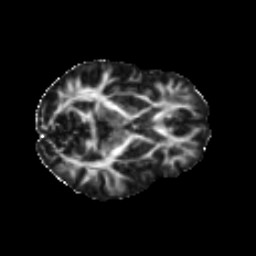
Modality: FA
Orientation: axial
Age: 34
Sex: female
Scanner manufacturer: ge
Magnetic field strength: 3 T
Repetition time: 7.8 s
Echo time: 0.0606 s